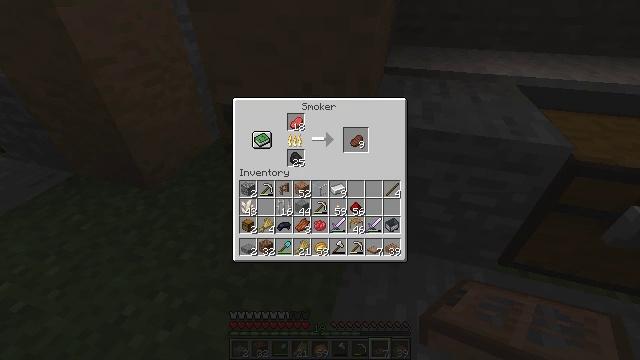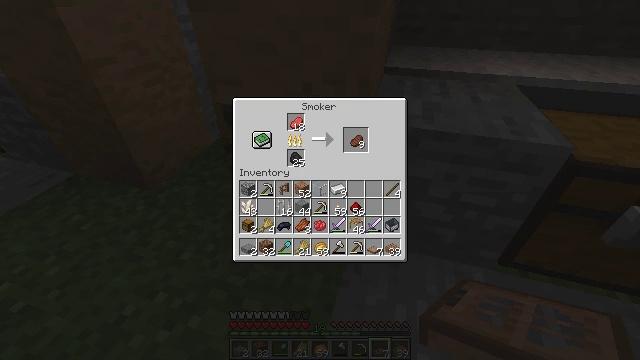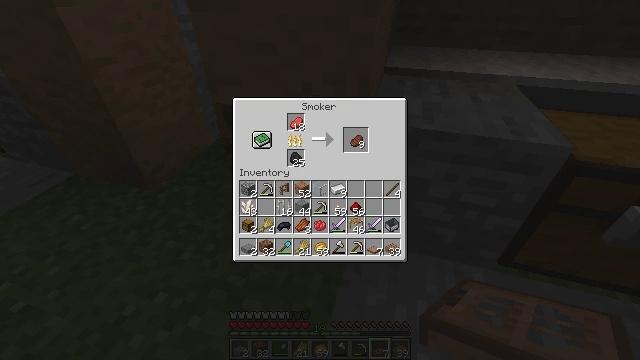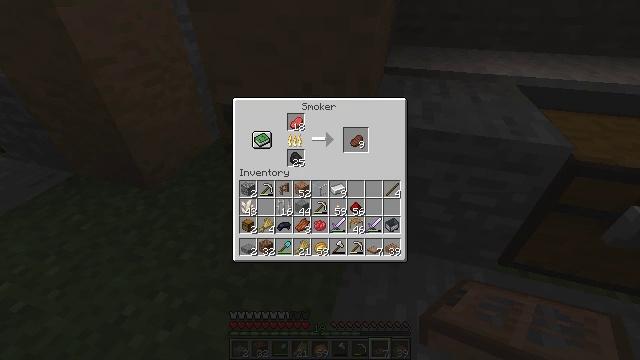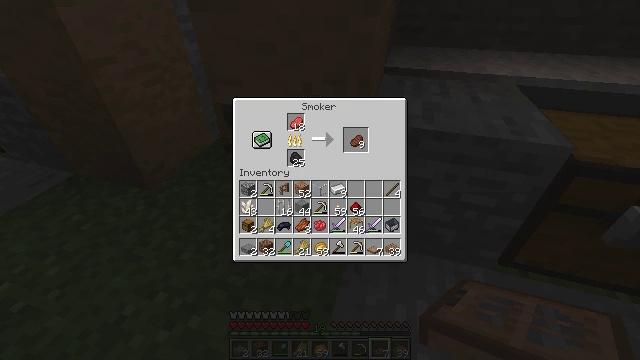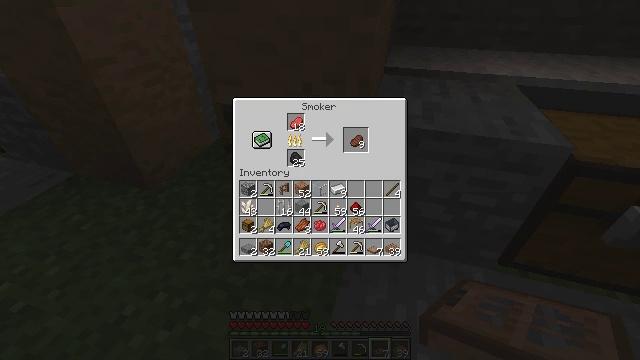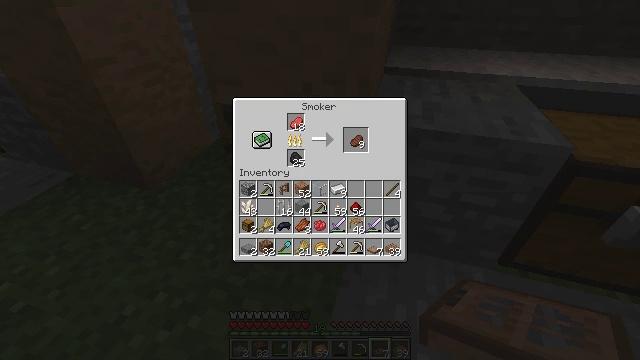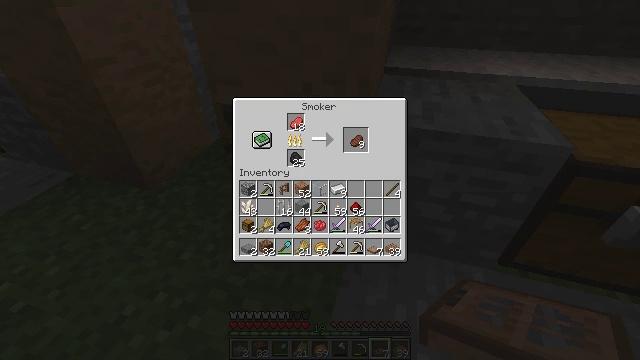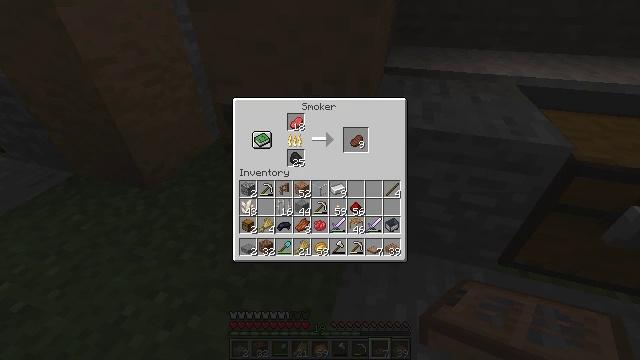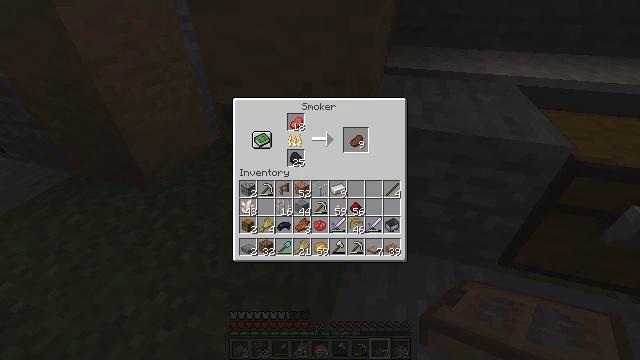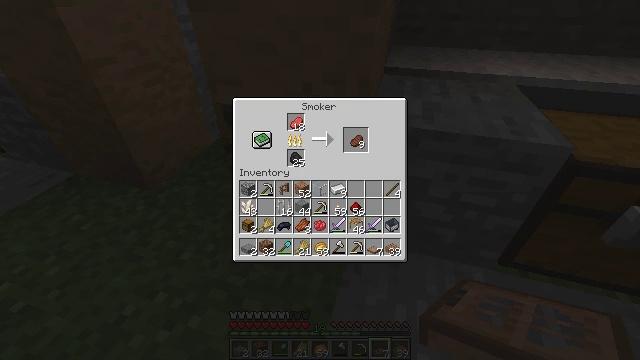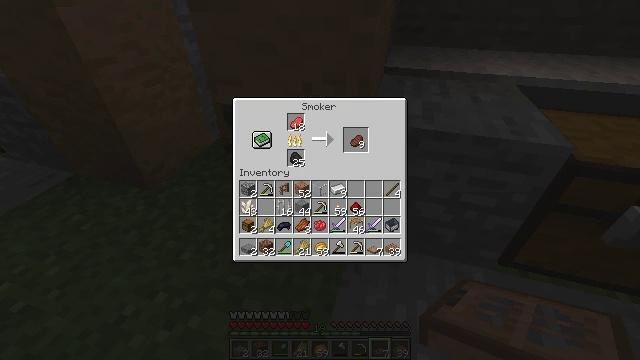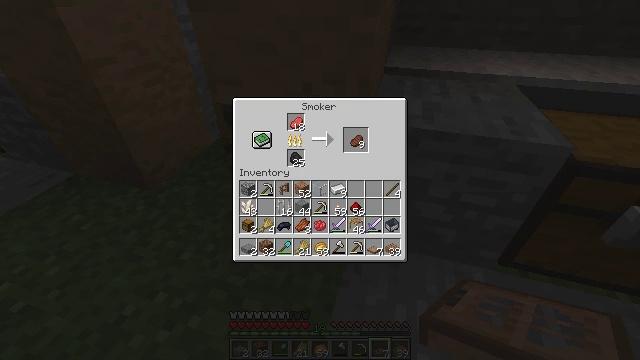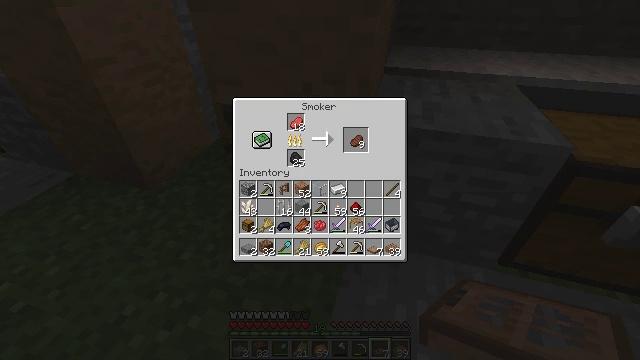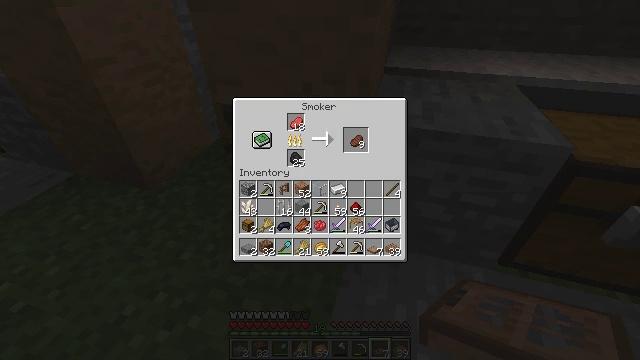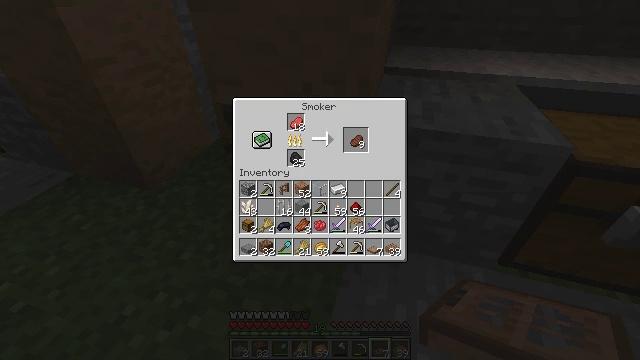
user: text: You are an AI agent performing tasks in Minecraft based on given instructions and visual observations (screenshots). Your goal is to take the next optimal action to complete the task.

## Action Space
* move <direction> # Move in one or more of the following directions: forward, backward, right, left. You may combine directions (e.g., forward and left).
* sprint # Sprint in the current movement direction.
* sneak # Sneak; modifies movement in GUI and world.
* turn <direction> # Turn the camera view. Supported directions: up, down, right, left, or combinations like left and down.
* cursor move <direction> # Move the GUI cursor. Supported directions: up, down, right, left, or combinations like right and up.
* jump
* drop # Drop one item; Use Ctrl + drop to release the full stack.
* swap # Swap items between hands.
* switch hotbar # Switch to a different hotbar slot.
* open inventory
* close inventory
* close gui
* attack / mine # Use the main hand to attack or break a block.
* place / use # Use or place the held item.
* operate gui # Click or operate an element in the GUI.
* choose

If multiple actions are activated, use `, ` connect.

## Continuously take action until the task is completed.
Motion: motion action
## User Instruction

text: Mine stripped jungle log.
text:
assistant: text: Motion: no_op
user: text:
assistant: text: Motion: no_op
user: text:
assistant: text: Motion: no_op
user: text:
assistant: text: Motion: no_op
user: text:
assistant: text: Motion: no_op
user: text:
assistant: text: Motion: no_op
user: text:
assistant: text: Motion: no_op
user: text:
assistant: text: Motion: no_op
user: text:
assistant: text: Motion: no_op
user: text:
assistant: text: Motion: no_op
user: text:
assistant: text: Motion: no_op
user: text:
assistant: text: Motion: no_op
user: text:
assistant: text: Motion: no_op
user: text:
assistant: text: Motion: no_op
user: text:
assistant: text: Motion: no_op
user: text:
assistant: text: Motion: no_op
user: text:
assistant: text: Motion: no_op
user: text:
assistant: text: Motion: no_op
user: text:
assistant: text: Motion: no_op
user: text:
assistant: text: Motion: no_op
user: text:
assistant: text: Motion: no_op
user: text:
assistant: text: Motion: no_op
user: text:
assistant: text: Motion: no_op
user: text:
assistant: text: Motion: no_op
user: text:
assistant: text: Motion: no_op
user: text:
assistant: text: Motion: no_op
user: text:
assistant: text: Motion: no_op
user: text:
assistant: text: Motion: no_op
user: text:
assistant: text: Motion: no_op
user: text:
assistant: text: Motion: no_op